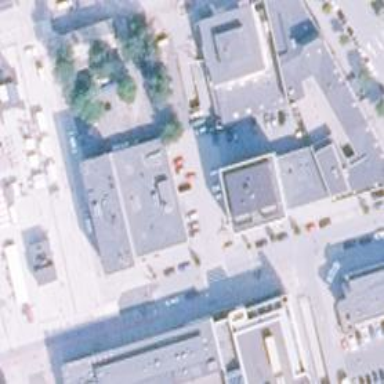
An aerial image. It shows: Retail building.